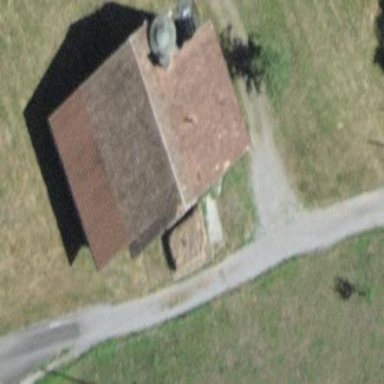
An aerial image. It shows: Rural barn.